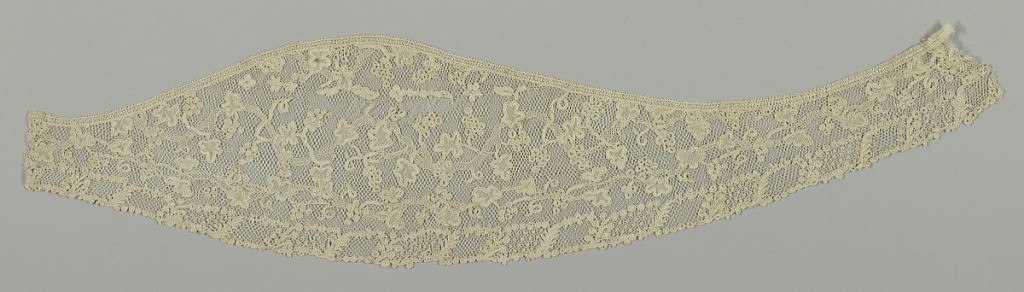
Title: Sleeve ruffle
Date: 18th century
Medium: linen Technique: needle lace
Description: Needle lace with a design of twisting vines and grapes. Commonly called "Point d'Argentan."